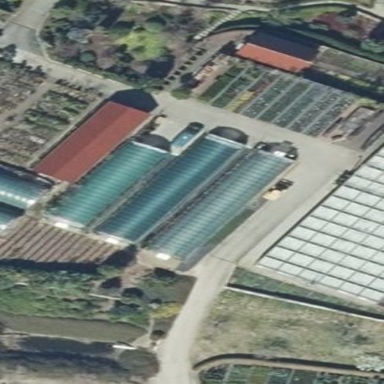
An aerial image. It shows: Greenhouse.